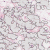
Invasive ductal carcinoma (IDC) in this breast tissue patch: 0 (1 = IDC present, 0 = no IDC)